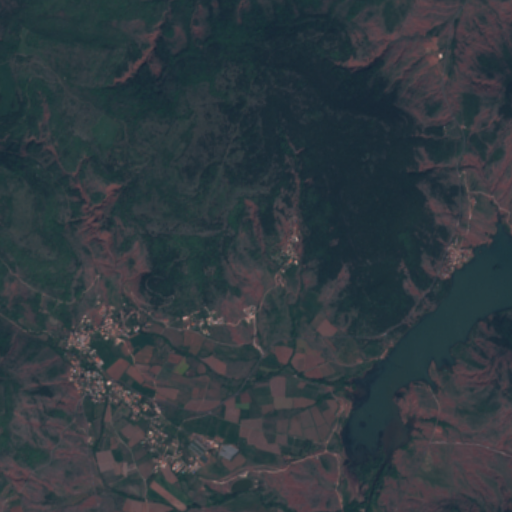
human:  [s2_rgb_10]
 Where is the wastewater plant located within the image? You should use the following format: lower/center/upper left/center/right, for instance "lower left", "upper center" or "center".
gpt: The wastewater plant is located in the lower center of the image.
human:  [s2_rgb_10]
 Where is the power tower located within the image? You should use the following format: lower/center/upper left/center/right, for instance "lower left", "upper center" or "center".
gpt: There is no power tower in the image.